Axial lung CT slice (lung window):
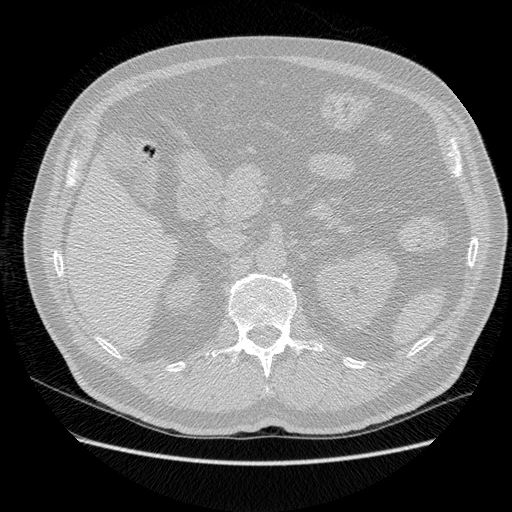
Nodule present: no